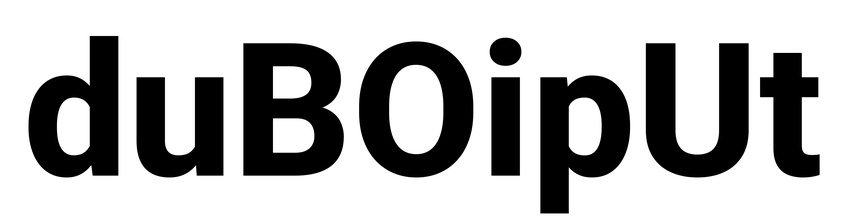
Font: Roboto_ExtraBold